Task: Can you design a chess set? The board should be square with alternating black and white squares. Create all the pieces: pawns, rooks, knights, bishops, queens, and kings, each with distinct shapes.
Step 648:
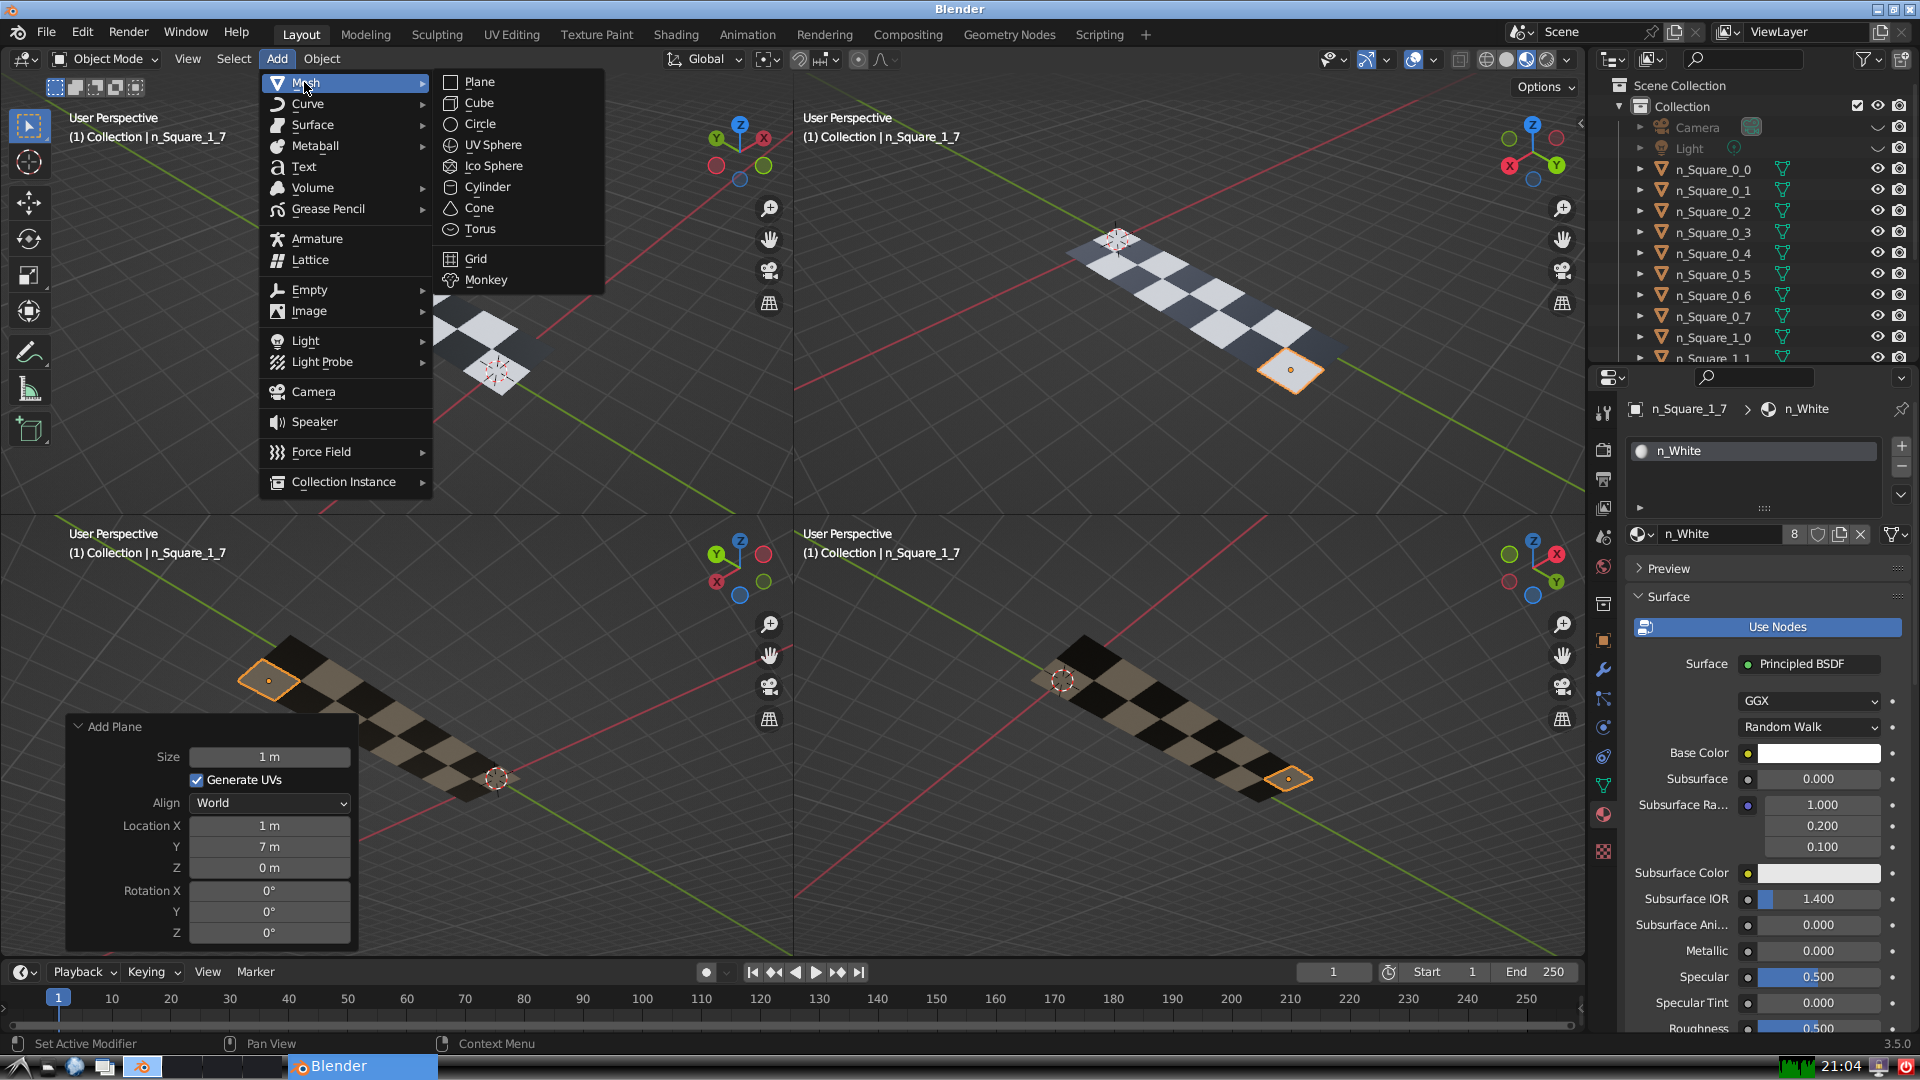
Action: {"mouse_move": [499, 79]}